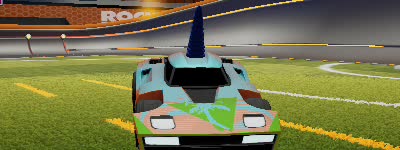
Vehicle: breakout